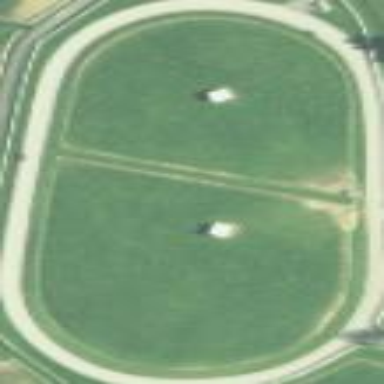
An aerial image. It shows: Horse racing track for leisure and sports.